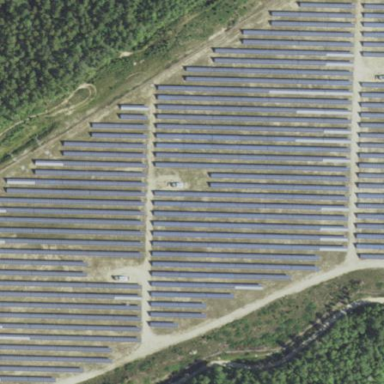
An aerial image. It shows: Fenced area with solar power plant inside.